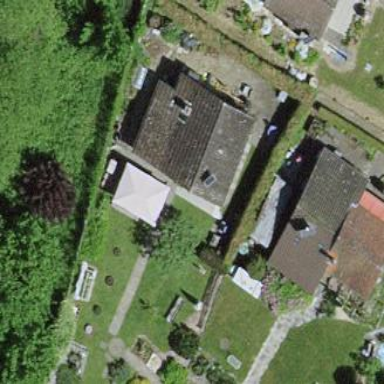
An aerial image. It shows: Bungalow.